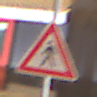
Verkehrszeichen: FussgaengerRechts
Umgebung: Indoor, Urban
Tageszeit: NotSpecified
Wetter: NotSpecified
Licht: Artificial
Jahreszeit: NotSpecified
Kontrast: MediumContrast